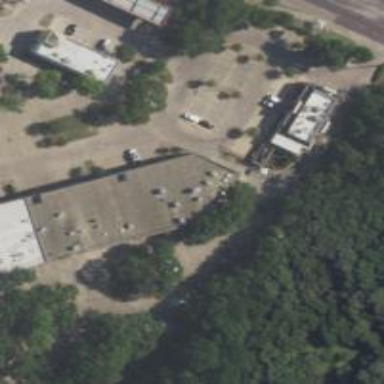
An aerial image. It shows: Veterinary facility.